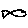
Label: fish